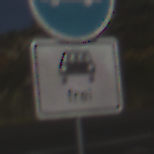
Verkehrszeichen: MehrfachbesetzePersonenkraftwagenFrei
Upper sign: Busssonderstreifen
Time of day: MorningAfternoon
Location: Outdoor (RoadRail)
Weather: PartlyCloudy
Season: NotSpecified
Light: Natural